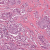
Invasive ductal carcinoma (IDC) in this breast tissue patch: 1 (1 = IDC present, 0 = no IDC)